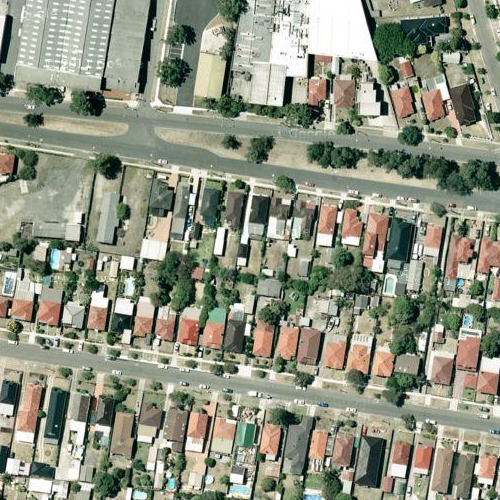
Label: sydney